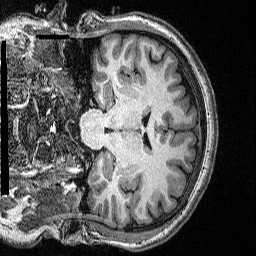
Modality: T1w
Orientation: coronal
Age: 22
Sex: male
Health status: ill
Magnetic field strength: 3 T
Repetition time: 2.53 s
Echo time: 0.00331 s